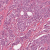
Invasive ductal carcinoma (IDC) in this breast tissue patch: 1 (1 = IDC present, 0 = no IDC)